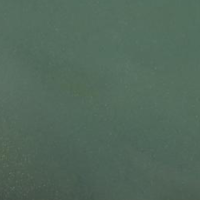
EUNIS habitat code: 14
Species observed at this site:
Actitis hypoleucos
Cyanistes caeruleus
Anas crecca
Troglodytes troglodytes
Dendrocopos major
Bucephala clangula
Turdus viscivorus
Fringilla coelebs
Spinus spinus
Turdus merula
Chroicocephalus ridibundus
Dryobates minor
Ardea alba
Spatula clypeata
Emberiza cia
Mareca strepera
Parus major
Erithacus rubecula
Sterna hirundo
Garrulus glandarius
Columba livia
Accipiter nisus